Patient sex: M
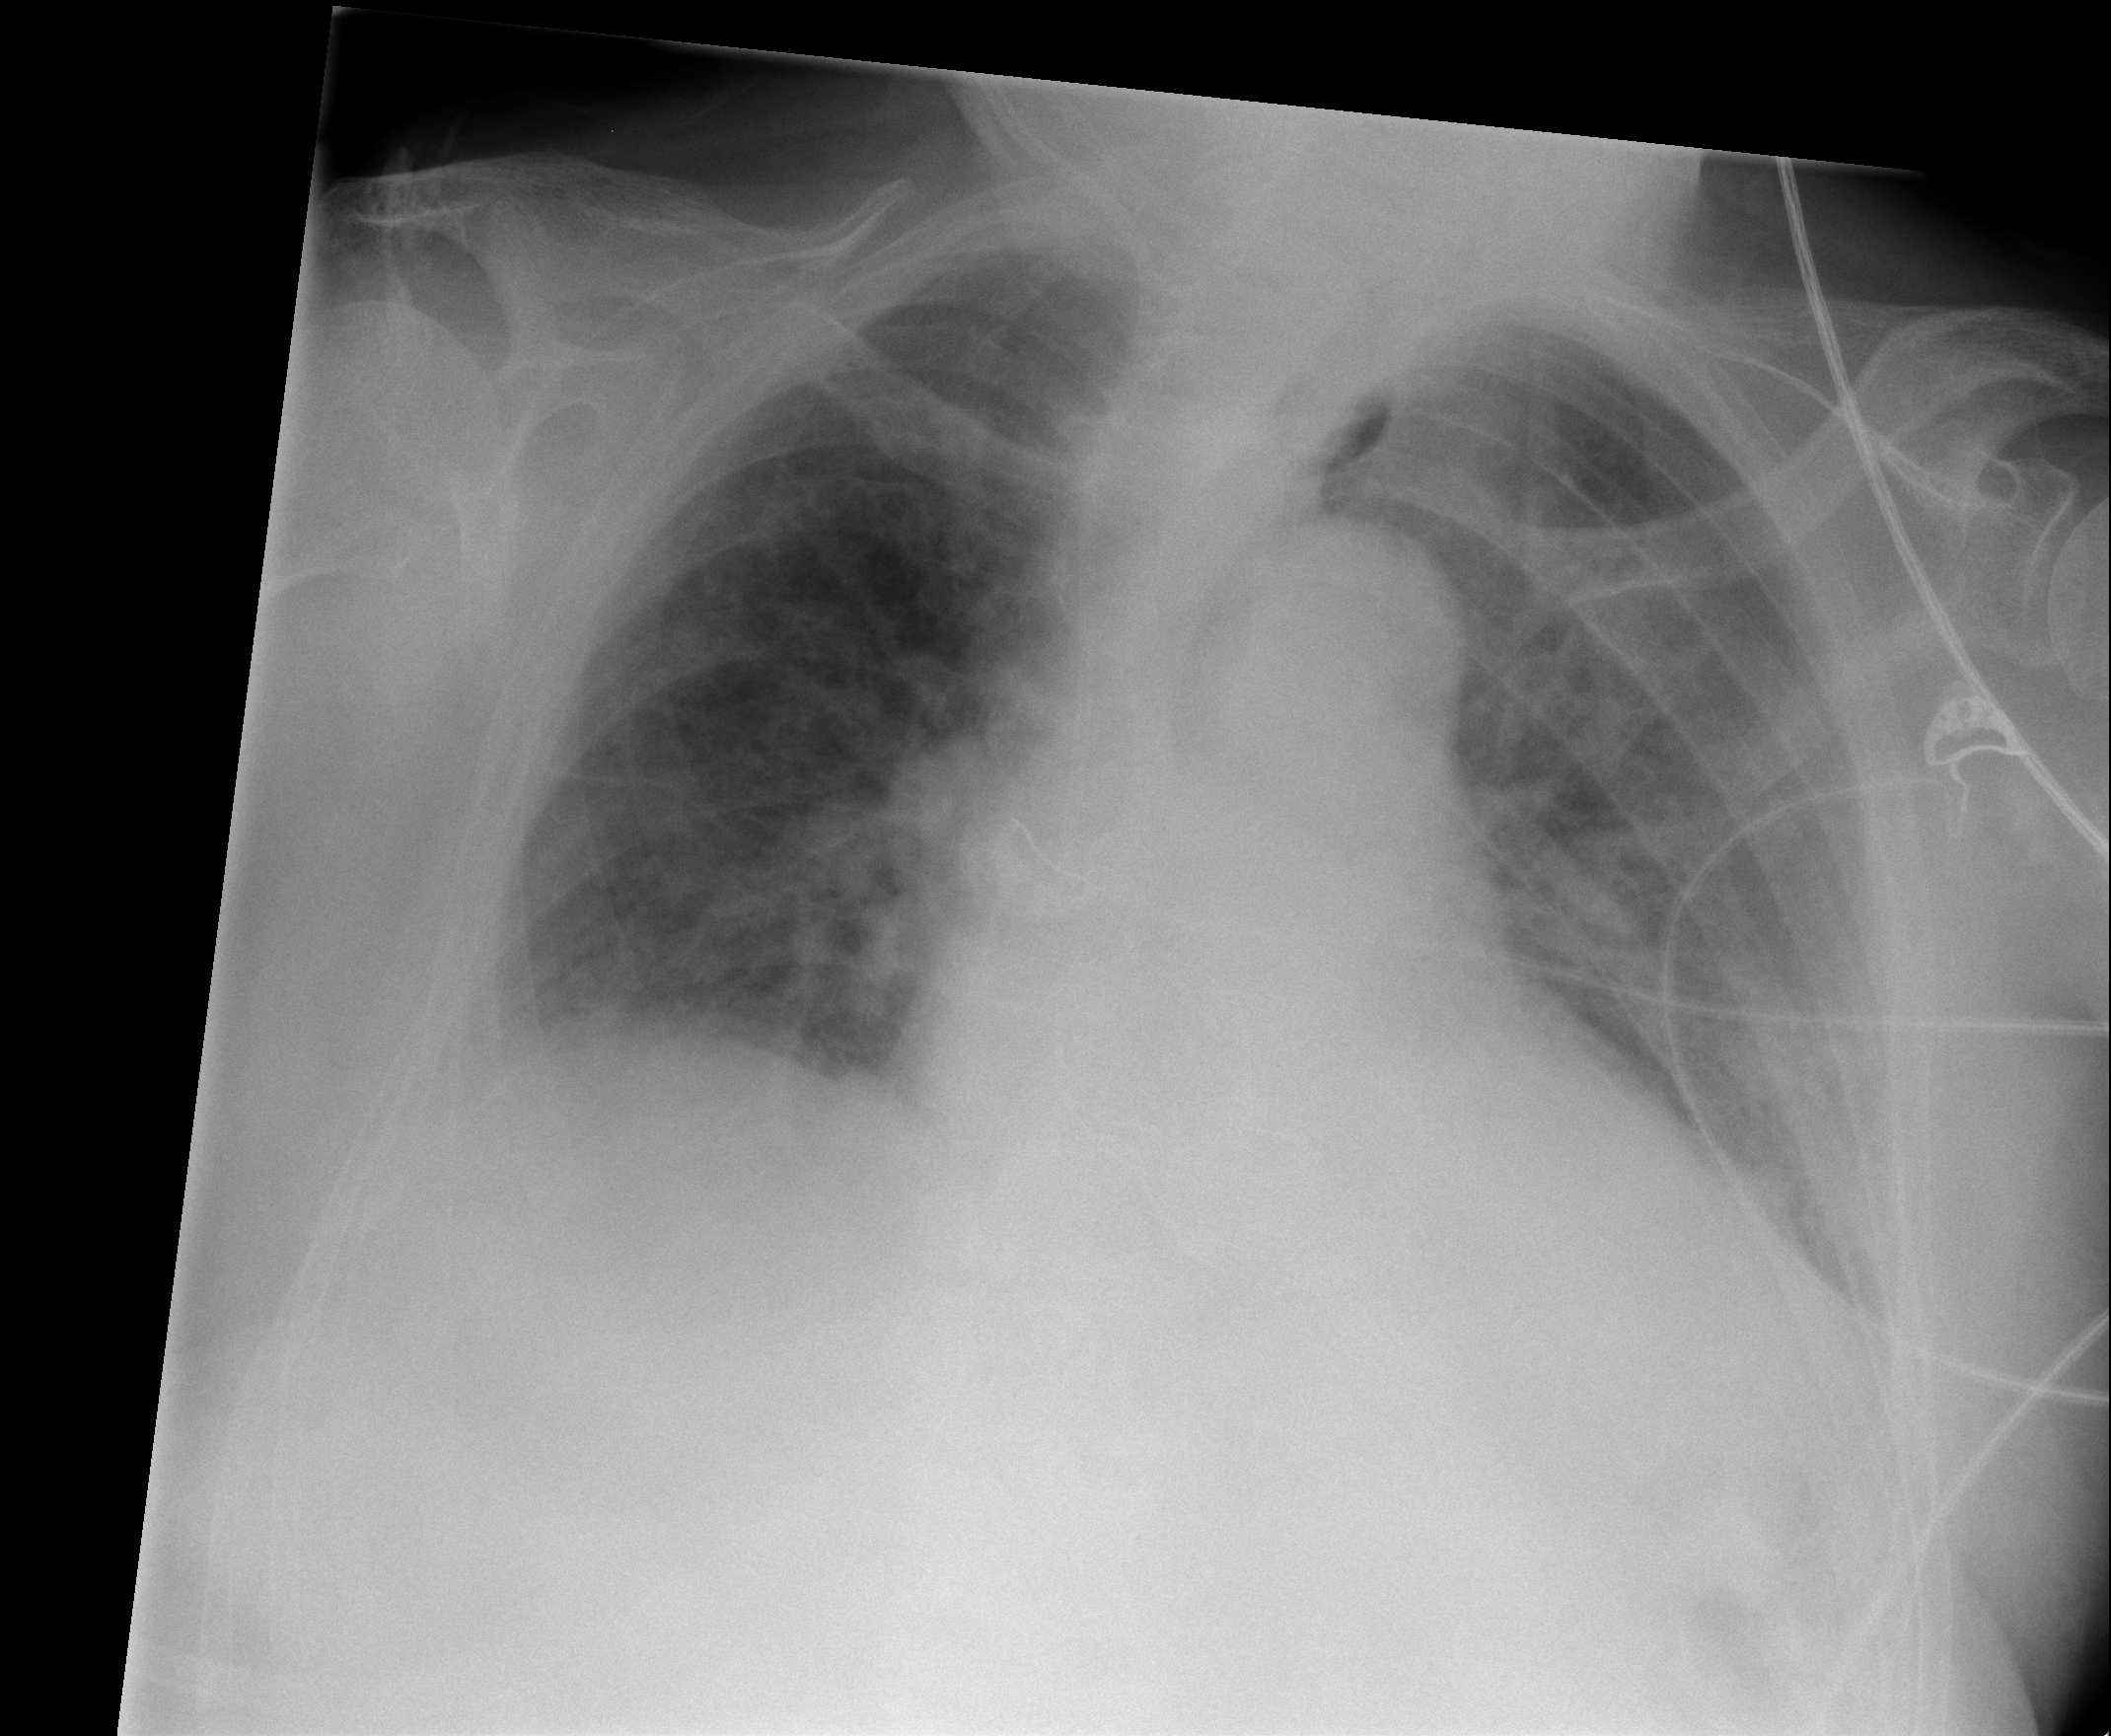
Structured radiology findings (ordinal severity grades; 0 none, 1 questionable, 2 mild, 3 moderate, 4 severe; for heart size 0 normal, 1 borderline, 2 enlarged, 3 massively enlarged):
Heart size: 2
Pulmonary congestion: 2
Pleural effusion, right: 2
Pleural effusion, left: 2
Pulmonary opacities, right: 1
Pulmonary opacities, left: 1
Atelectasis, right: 2
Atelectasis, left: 2